Aerial crown-view tile of a tropical tree (Barro Colorado Island, Panama), acquired 20250317:
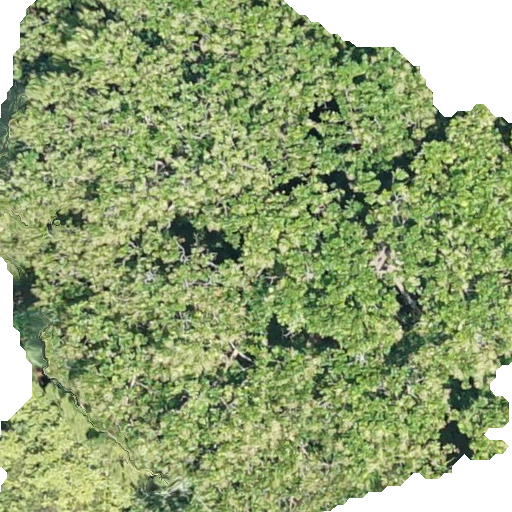
Species: Anacardium excelsum
GBIF accepted scientific name: Anacardium excelsum
Crown area: 399.3 m²